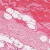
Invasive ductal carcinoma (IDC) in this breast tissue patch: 0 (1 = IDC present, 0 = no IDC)